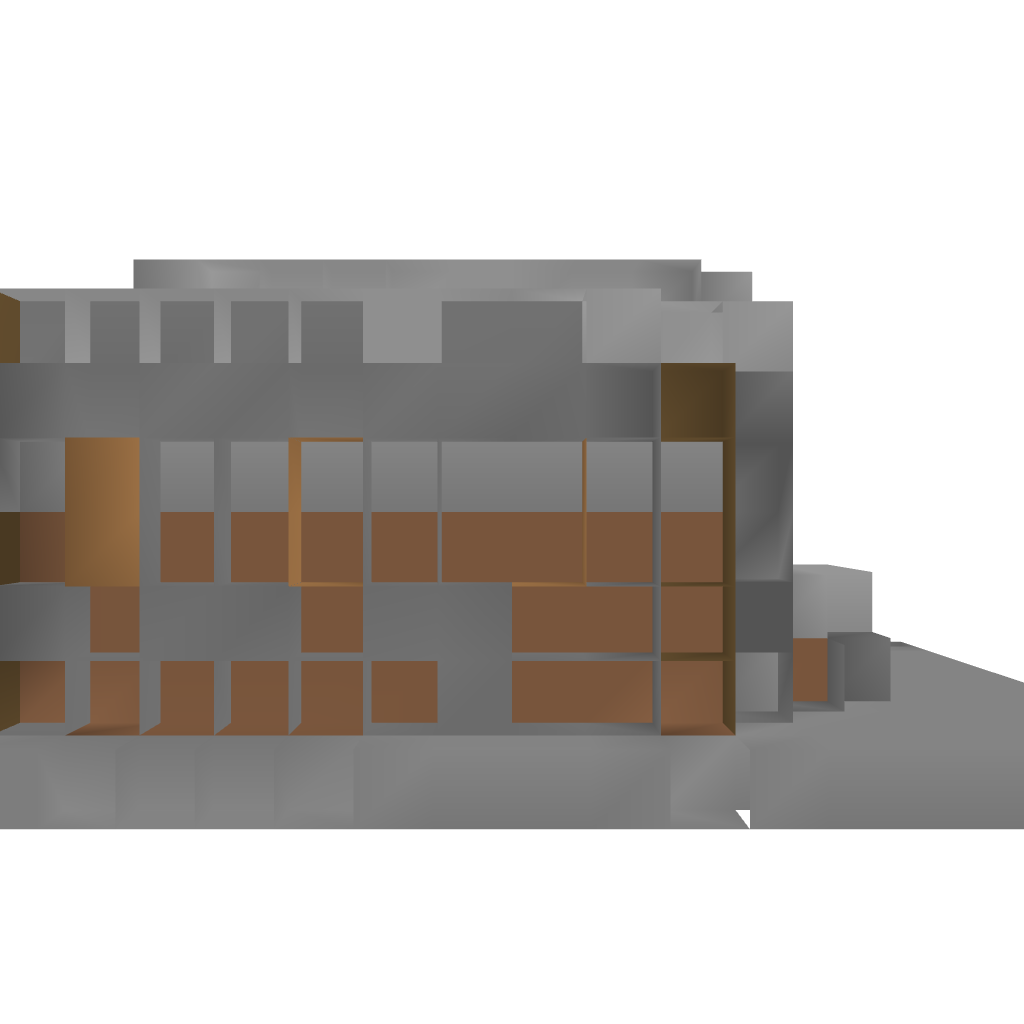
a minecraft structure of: Farm sugarcane